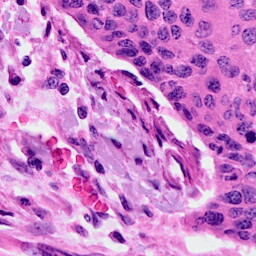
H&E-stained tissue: Cervix